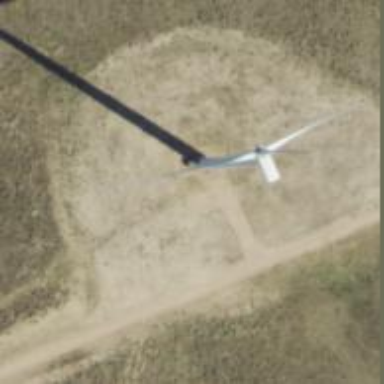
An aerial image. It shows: Wind turbine generator that utilizes wind as its source for generating electricity. It is of the horizontal axis type.